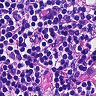
Metastatic tissue present: no